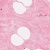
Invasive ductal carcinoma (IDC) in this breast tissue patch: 0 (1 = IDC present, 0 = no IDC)